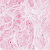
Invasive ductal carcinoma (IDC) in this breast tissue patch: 0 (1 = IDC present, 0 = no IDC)